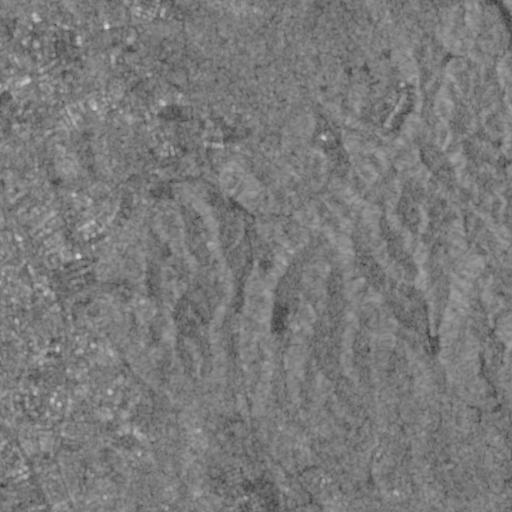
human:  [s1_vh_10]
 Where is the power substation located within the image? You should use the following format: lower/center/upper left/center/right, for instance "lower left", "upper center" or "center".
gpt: The power substation is located in the upper left of the image.
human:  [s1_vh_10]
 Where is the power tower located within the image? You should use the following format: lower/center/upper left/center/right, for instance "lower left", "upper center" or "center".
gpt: The power tower is located in the upper of the image.
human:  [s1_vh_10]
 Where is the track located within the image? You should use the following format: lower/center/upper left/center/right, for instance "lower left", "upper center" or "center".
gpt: The track is located in the upper left of the image.
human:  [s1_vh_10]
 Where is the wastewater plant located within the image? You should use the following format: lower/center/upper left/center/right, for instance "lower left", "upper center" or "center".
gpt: The wastewater plant is located in the upper center of the image.
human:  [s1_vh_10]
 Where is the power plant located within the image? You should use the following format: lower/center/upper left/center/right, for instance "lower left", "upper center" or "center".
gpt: There is no power plant in the image.

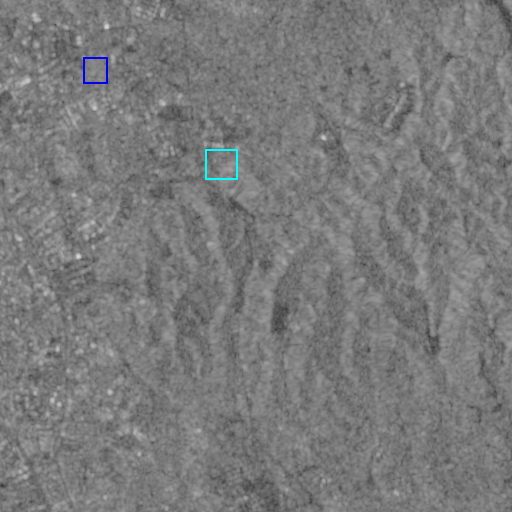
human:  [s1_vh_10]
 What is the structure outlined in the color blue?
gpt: The structure outlined in blue is a power substation.
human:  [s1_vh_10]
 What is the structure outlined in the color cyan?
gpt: The structure outlined in cyan is a wastewater plant.
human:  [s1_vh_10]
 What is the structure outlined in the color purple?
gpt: There is no purple outline.